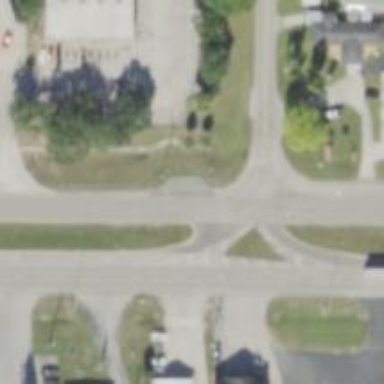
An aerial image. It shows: Asphalt road with primary link designation.